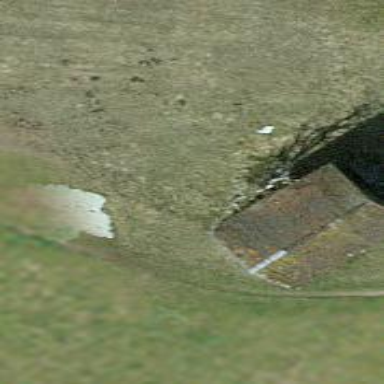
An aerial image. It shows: Shed.